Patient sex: M
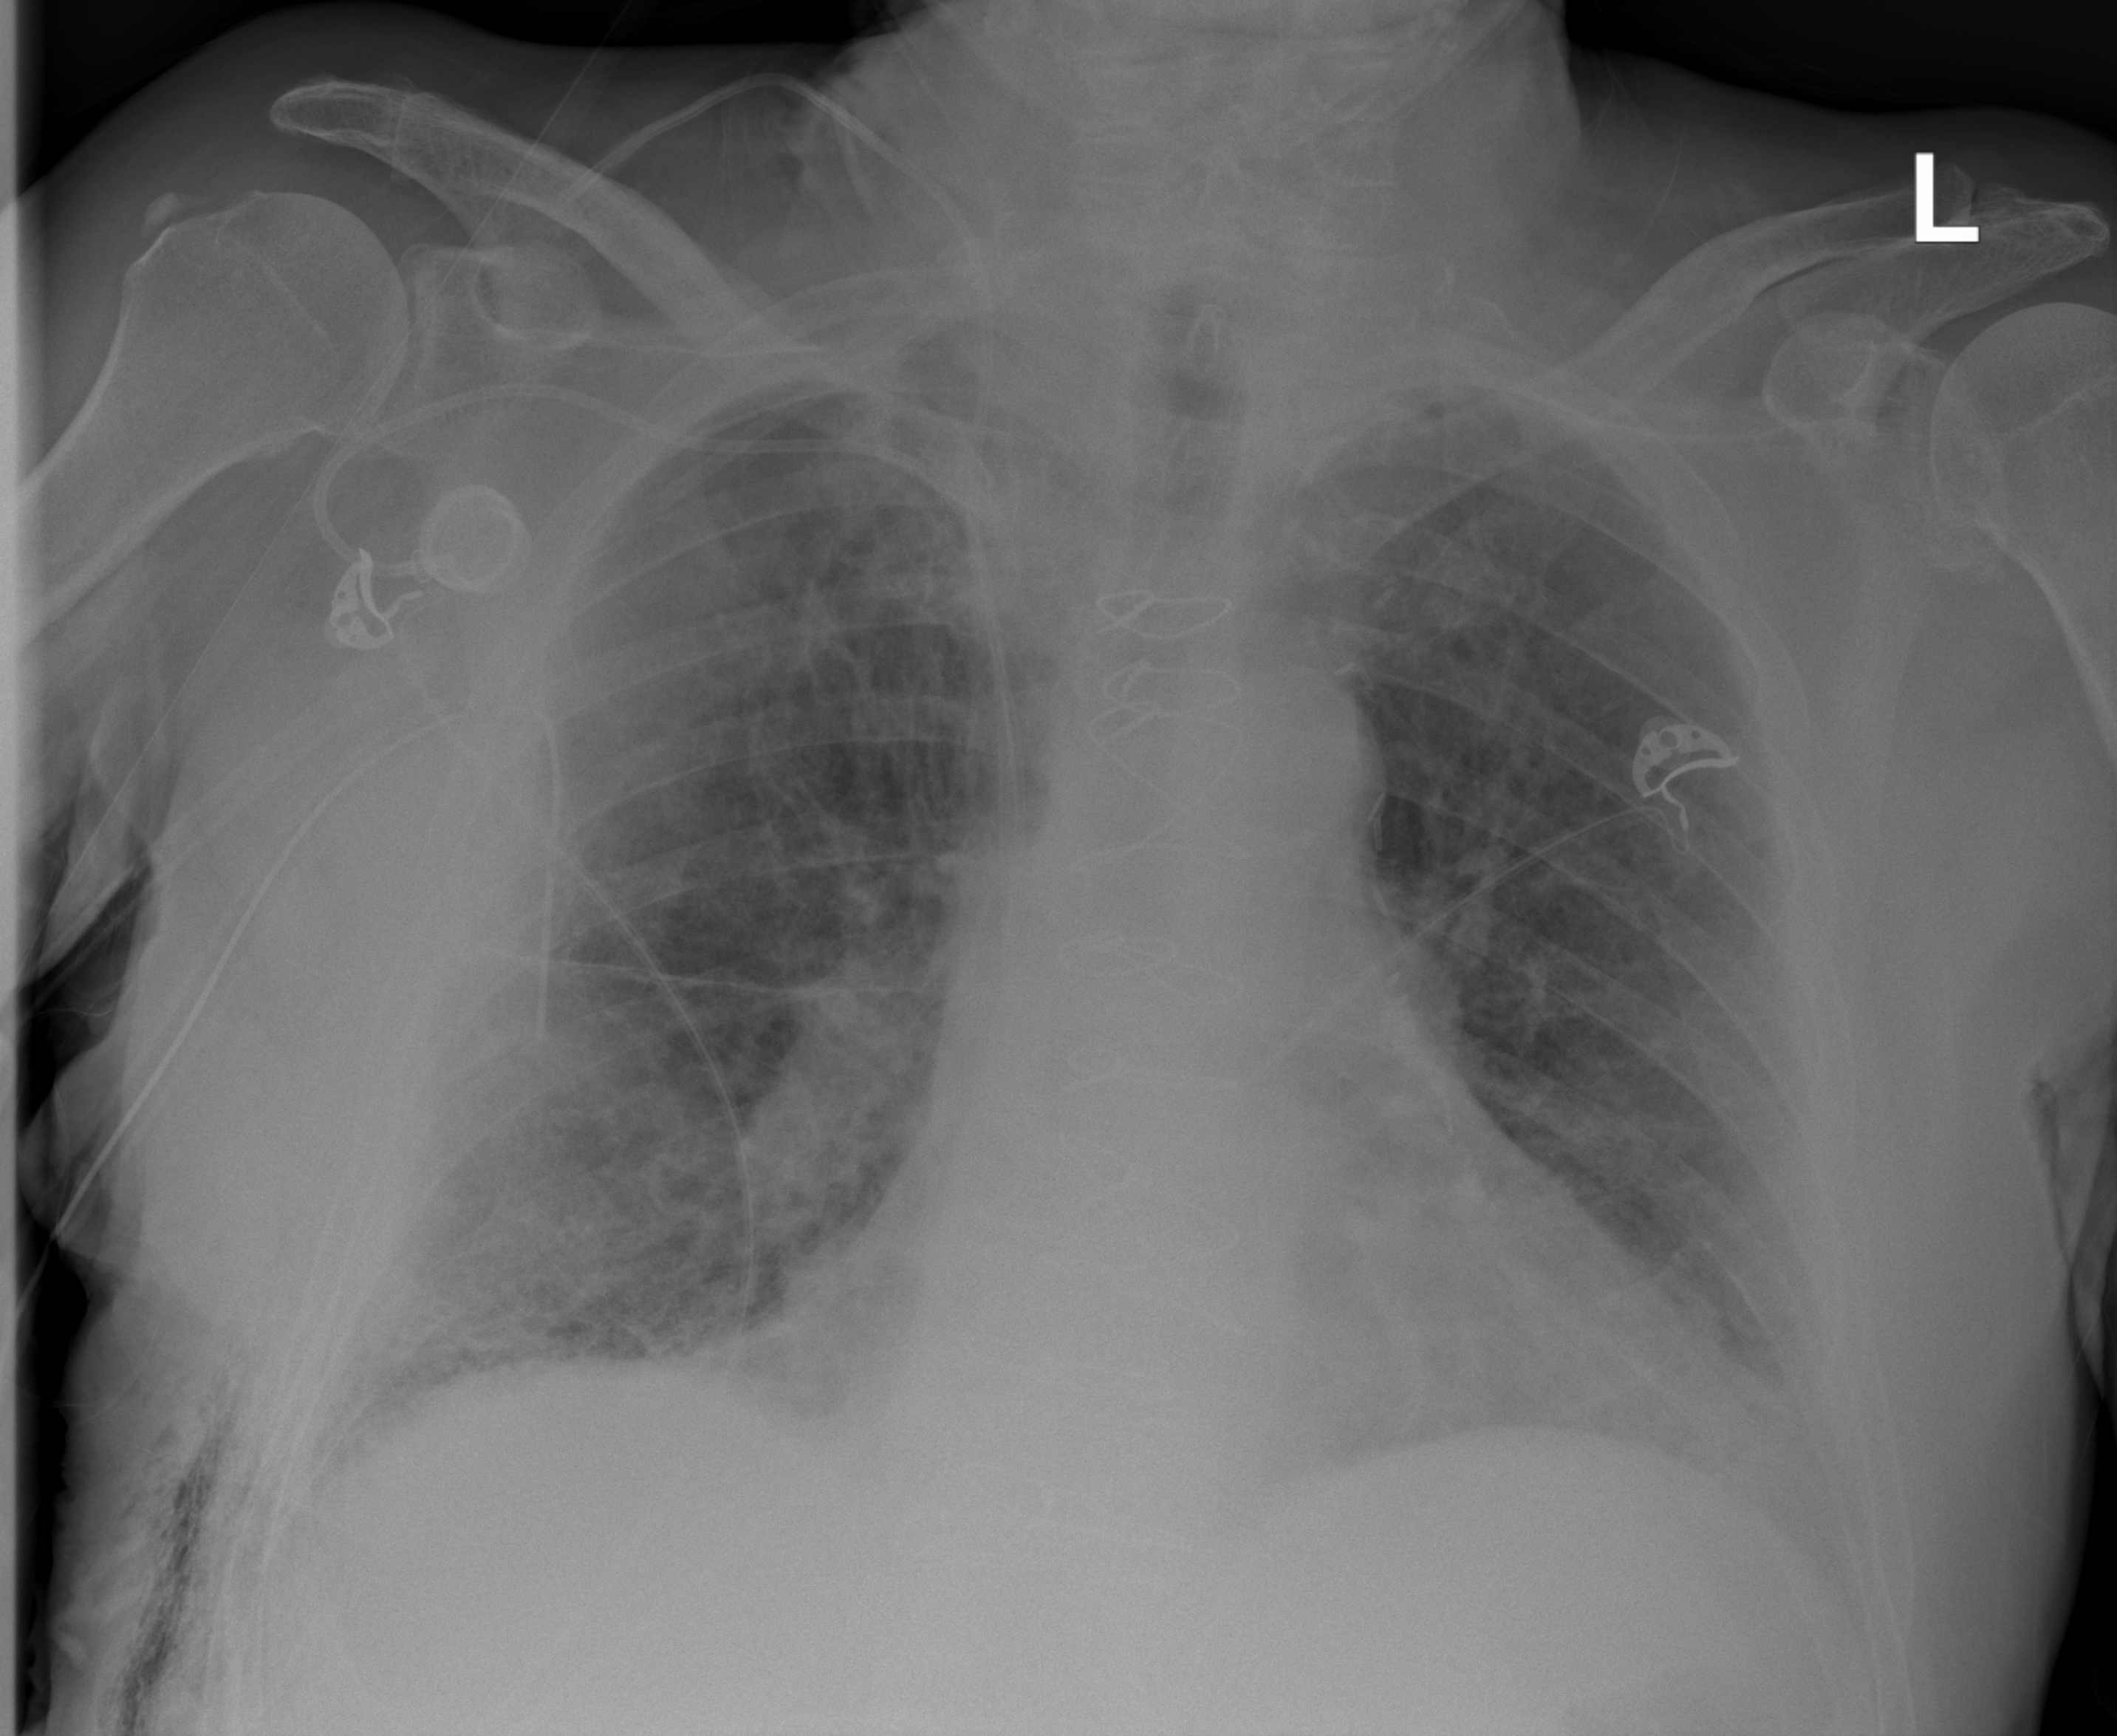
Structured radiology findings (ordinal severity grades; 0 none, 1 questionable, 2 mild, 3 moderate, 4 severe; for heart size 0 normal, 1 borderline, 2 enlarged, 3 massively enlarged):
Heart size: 1
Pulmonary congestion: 2
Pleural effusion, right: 1
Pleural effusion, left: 2
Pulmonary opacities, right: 3
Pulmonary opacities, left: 2
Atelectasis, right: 3
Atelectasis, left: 2